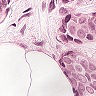
Metastatic tissue present: yes